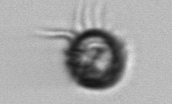
Label: Ciliophora